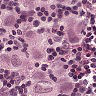
Metastatic tissue present: yes